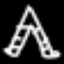
Label: The Eiffel Tower